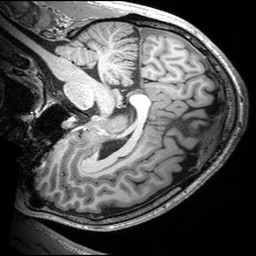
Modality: T1w
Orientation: sagittal
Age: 32
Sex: male
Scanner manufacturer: siemens
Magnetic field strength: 3 T
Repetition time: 2.53 s
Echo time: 0.00299 s